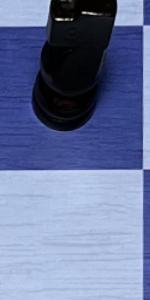
Label: Empty